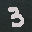
Label: 3